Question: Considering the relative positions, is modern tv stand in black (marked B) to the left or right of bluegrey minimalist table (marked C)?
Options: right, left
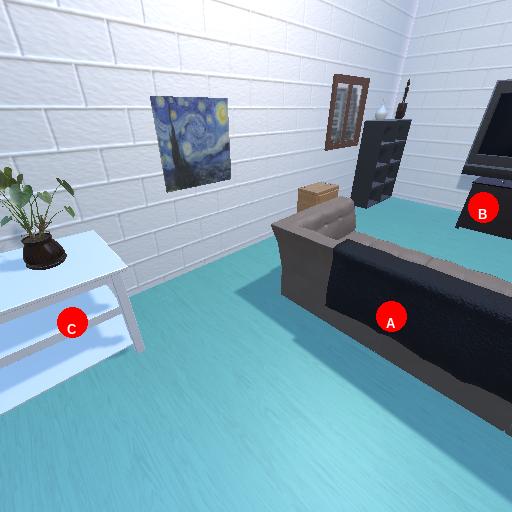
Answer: right